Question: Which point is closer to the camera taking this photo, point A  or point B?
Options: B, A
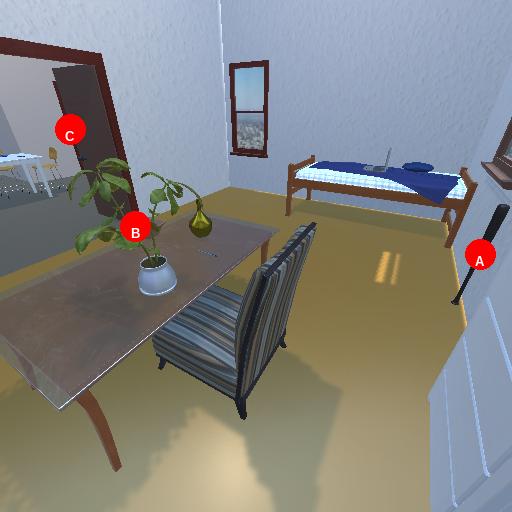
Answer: B